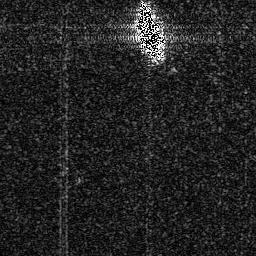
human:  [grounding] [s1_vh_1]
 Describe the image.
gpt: In the satellite image, there is  <ref>1 medium ship </ref> <box>[[51, 2, 63, 20, 0]]</box> located at top.